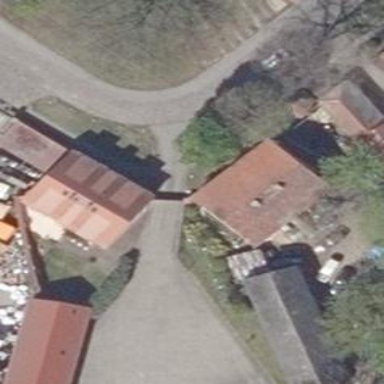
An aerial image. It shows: Gabled roof on residential building.